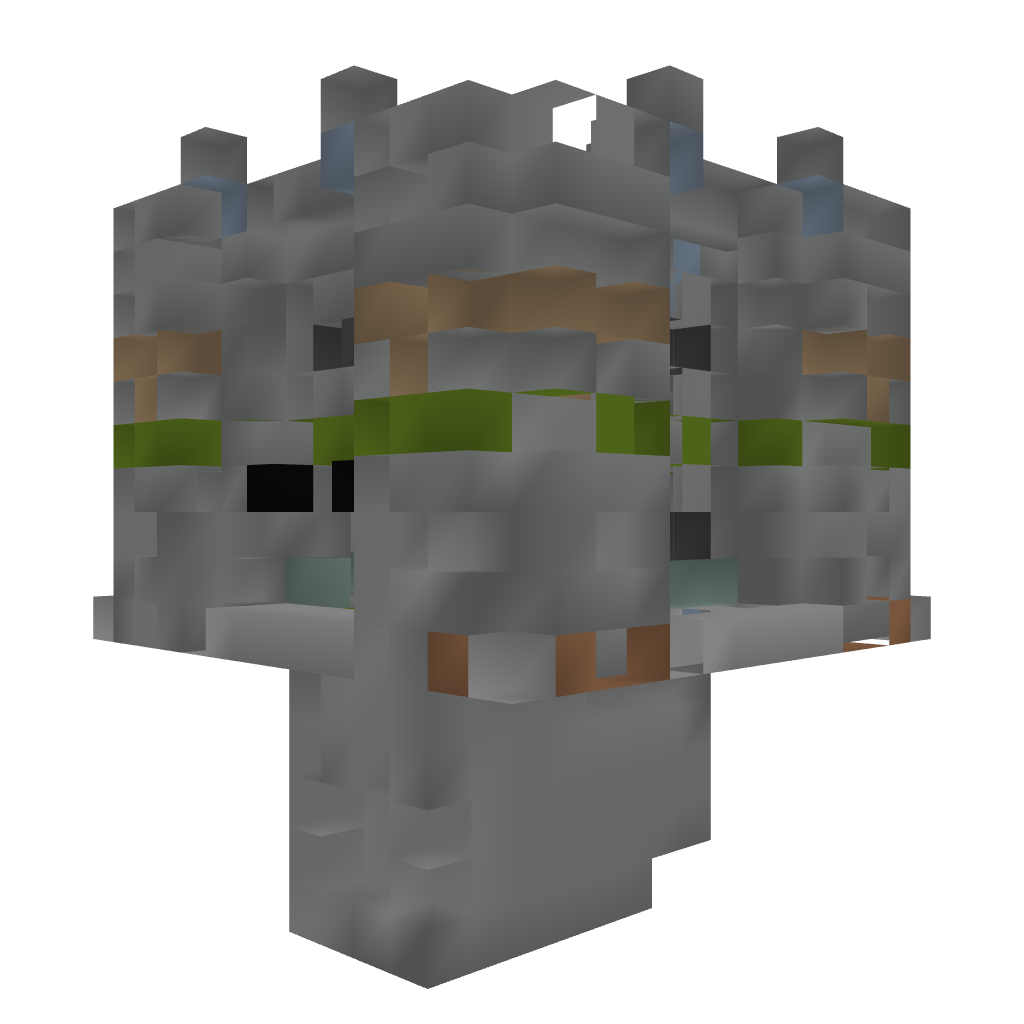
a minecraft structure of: PvP Tower [Green]